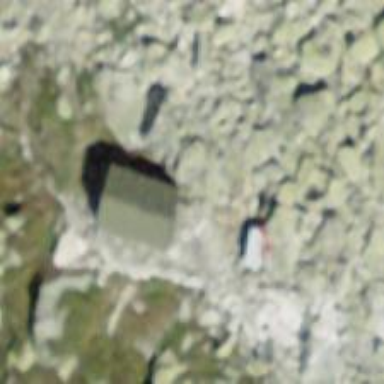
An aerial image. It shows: Basic hut serving as shelter.